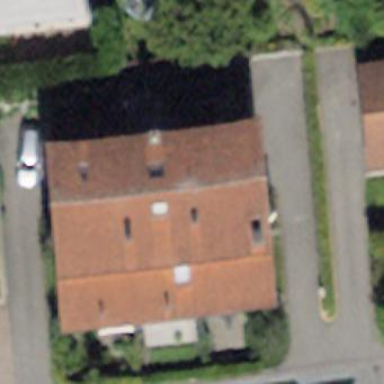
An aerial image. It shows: Terrace building.